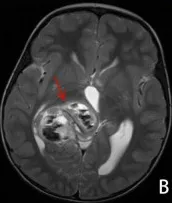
MRI results of the brain (B-D) revealed irregular mixed signals and a remarkably enhancing mass of the right thalamus with multiple cystic lesions and a liquid-liquid plane.
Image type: radiology (mri)